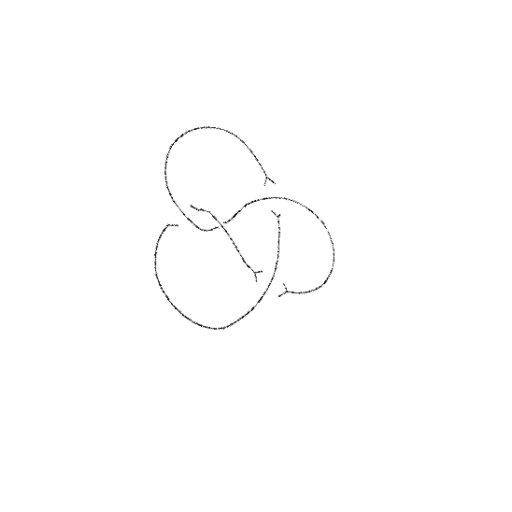
Crossing number: 4